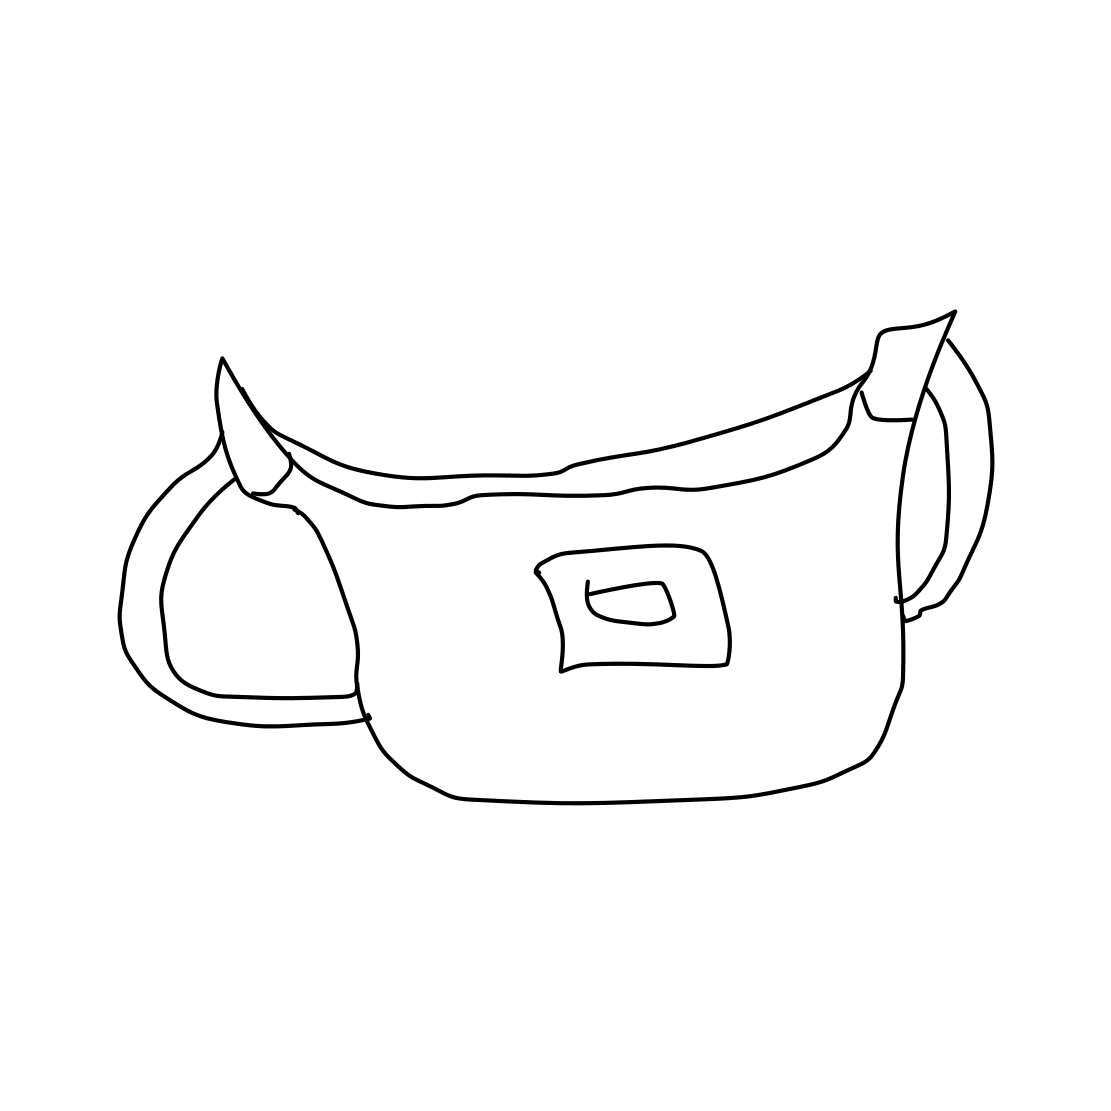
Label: purse